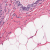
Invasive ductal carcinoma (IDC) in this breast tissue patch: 0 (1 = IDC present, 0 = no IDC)